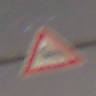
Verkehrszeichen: WildwechselRechts
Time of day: Night
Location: Outdoor (Suburban)
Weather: Clear
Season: NotSpecified
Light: Artificial